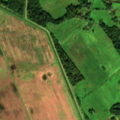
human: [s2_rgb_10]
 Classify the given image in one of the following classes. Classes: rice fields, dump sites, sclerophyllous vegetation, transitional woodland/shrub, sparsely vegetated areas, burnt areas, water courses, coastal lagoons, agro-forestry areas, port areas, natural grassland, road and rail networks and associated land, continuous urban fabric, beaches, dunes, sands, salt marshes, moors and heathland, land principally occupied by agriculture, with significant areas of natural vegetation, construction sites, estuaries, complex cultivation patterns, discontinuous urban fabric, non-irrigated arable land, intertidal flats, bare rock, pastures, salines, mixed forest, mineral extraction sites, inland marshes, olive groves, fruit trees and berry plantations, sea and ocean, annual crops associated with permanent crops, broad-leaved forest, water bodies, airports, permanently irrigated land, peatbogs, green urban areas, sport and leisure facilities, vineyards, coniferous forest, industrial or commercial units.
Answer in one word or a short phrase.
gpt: non-irrigated arable land, pastures, land principally occupied by agriculture, with significant areas of natural vegetation, transitional woodland/shrub